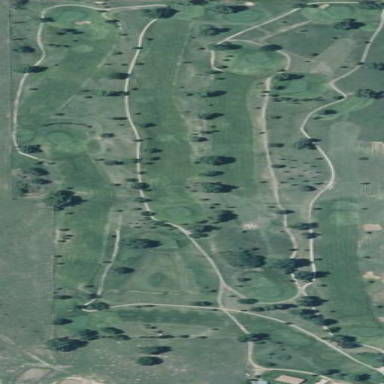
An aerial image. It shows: Golf course.